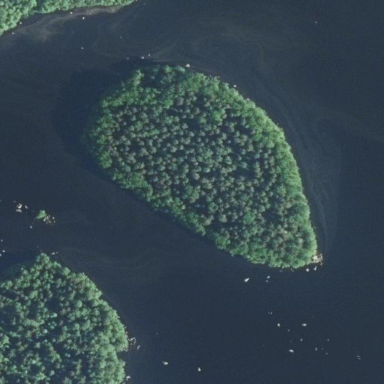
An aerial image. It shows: Islet.